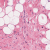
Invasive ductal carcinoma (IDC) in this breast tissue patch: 0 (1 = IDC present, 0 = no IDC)